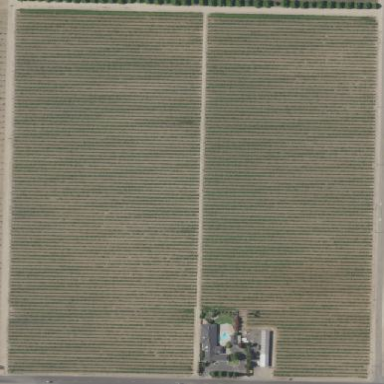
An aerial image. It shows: Beautiful vineyard in the countryside.